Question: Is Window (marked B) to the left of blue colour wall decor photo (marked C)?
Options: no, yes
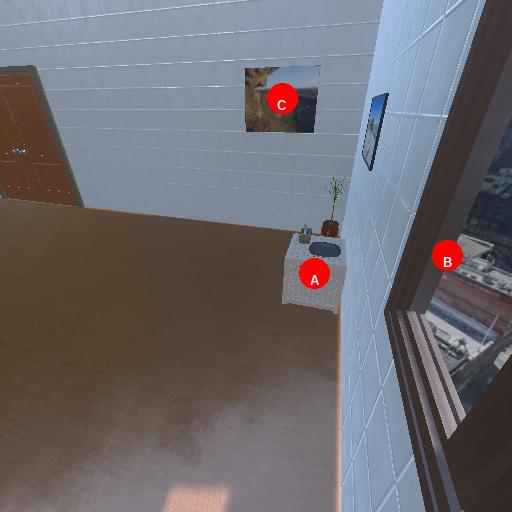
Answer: no